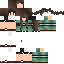
A female human skin with medium skin, wearing brown long hair dressed in a blue hoodie and brown pants, featuring a closed mouth.